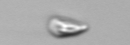
Label: Cryptophyta